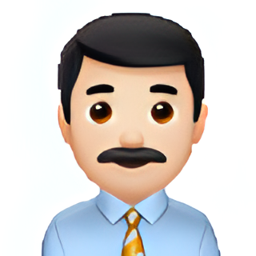
Name: male office worker type 1 2
Emoji: 👨🏻‍💼
Group: People & Body
Sub-group: person-role